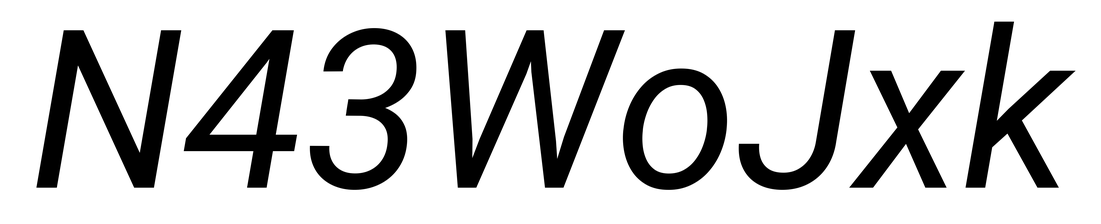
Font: Roboto-Italic_Italic